Field crop: maize
Growth stage: 2
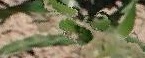
Species: maize